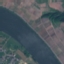
Land use / land cover: River